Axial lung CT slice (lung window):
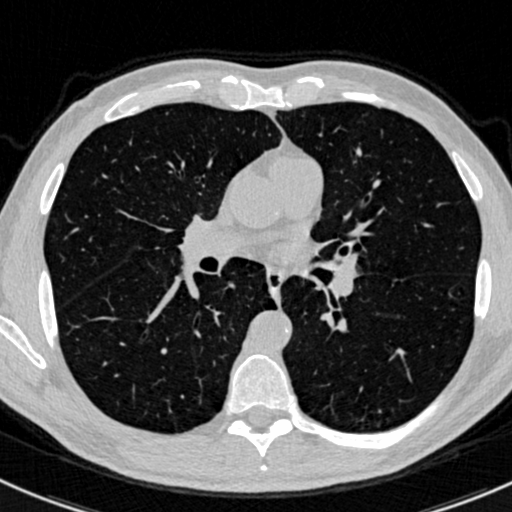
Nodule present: no